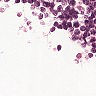
Metastatic tissue present: no